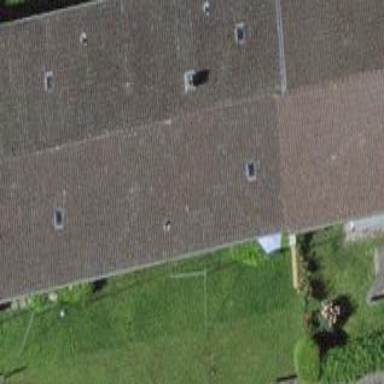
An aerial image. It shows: Apartment building with hipped roof.